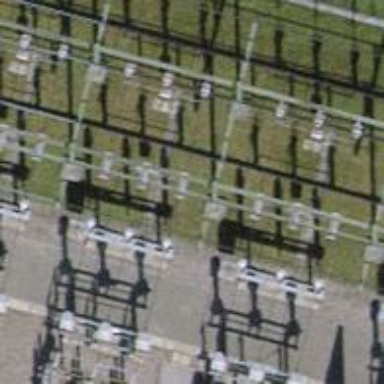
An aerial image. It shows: Power line with 3 cables. It uses busbar.